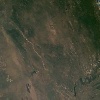
Label: land